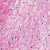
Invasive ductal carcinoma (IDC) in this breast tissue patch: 0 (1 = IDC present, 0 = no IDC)